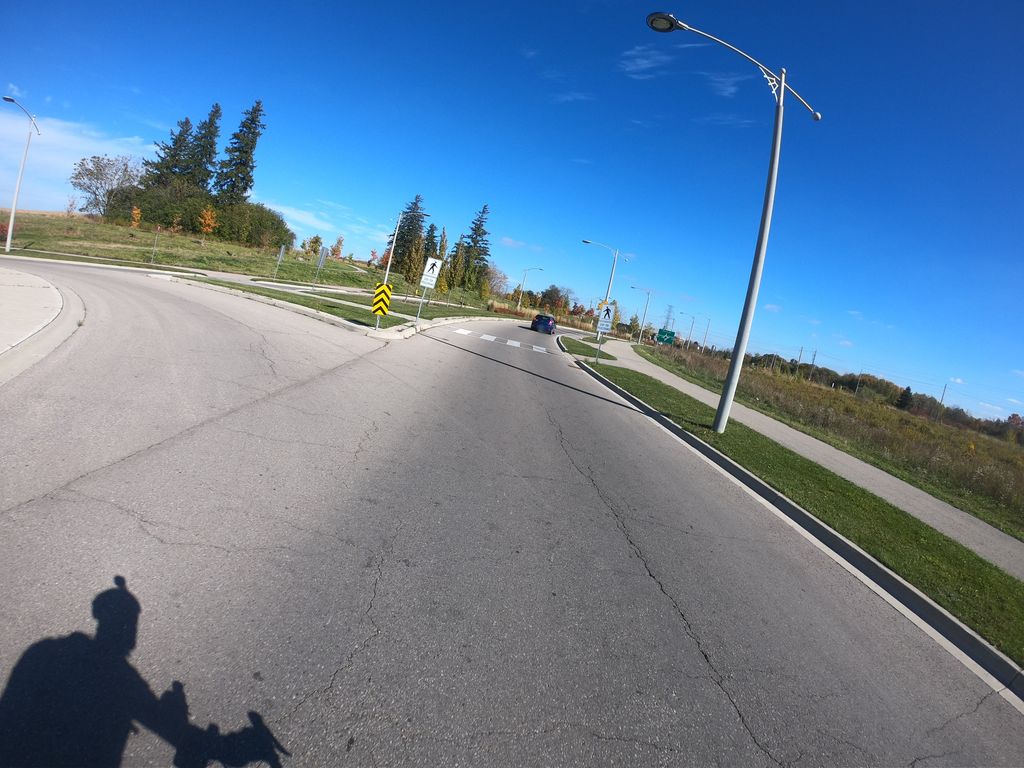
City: kitchener-waterloo